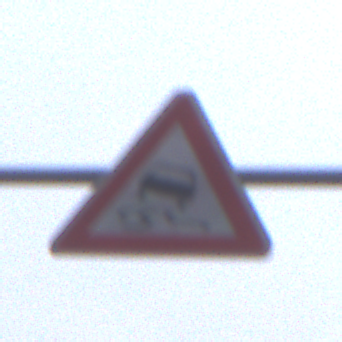
Verkehrszeichen: SchleuderOderRutschgefahr
Umgebung: Outdoor, Urban
Tageszeit: MorningAfternoon
Wetter: Overcast
Licht: Natural
Jahreszeit: NotSpecified
Kontrast: LowContrast